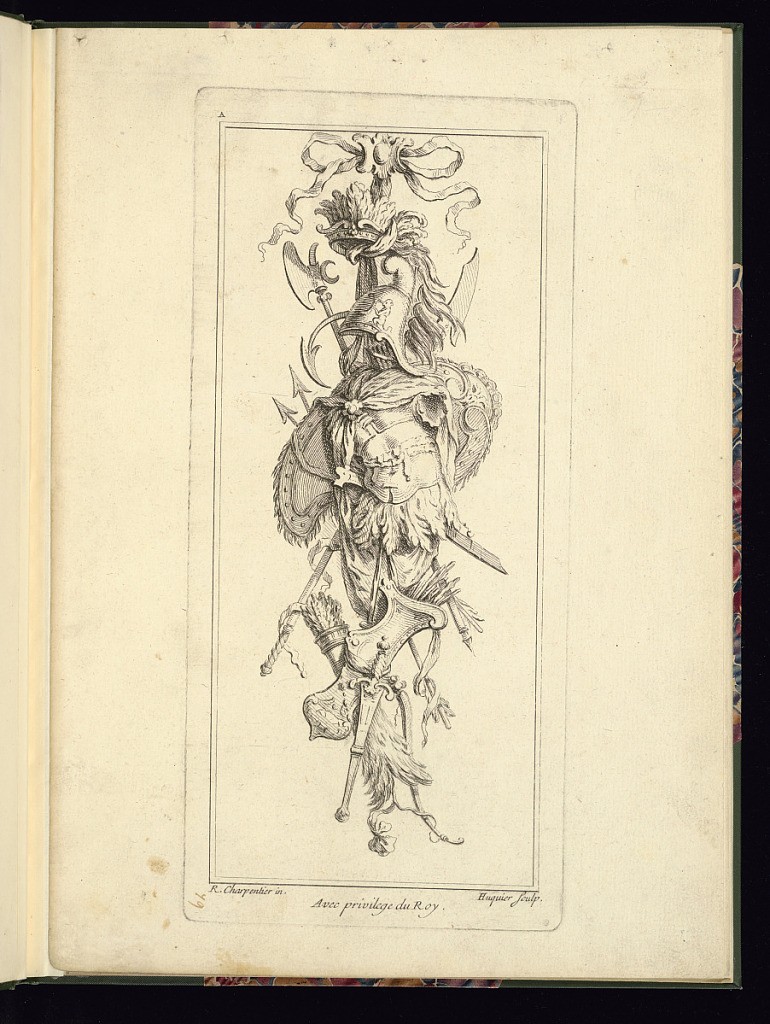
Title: Design for a Pendant Trophy
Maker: René Charpentier, French, 1680 - 1723
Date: ca. 1736
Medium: Etching on laid paper
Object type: Print
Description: A design for an ornamental pendant trophy from a series of twelve plates. The trophy features arms and armor, intertwined with a crown, feathers and ribbons, hanging from a tied ribbon from a decorative bracket. The plate is signed.